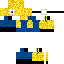
A male human skin with medium skin, wearing blonde long hair dressed in a blue hoodie and black pants, featuring a closed mouth.